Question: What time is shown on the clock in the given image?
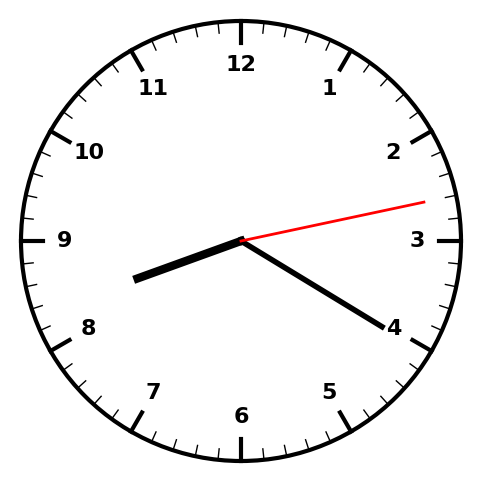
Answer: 08:20:13